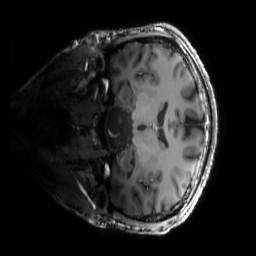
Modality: T1w
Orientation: coronal
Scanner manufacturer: siemens
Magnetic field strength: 6.98 T
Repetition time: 1.7 s
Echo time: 0.00254 s